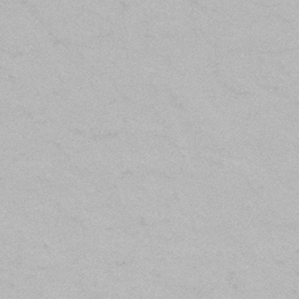
Label: frost